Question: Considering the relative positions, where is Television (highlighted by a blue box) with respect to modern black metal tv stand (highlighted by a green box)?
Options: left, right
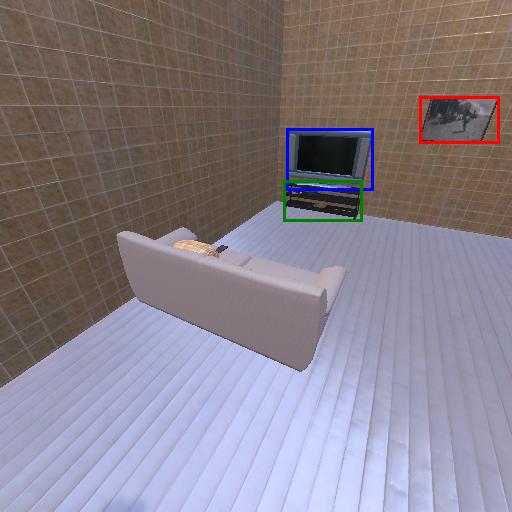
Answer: left